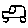
Label: car